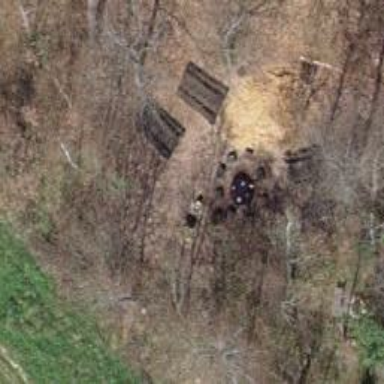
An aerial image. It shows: Brown picnic table in leisure land area.